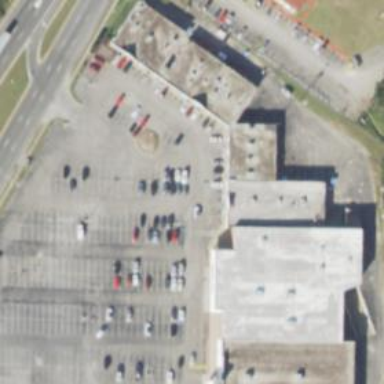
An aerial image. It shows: Parking space is available.